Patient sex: M
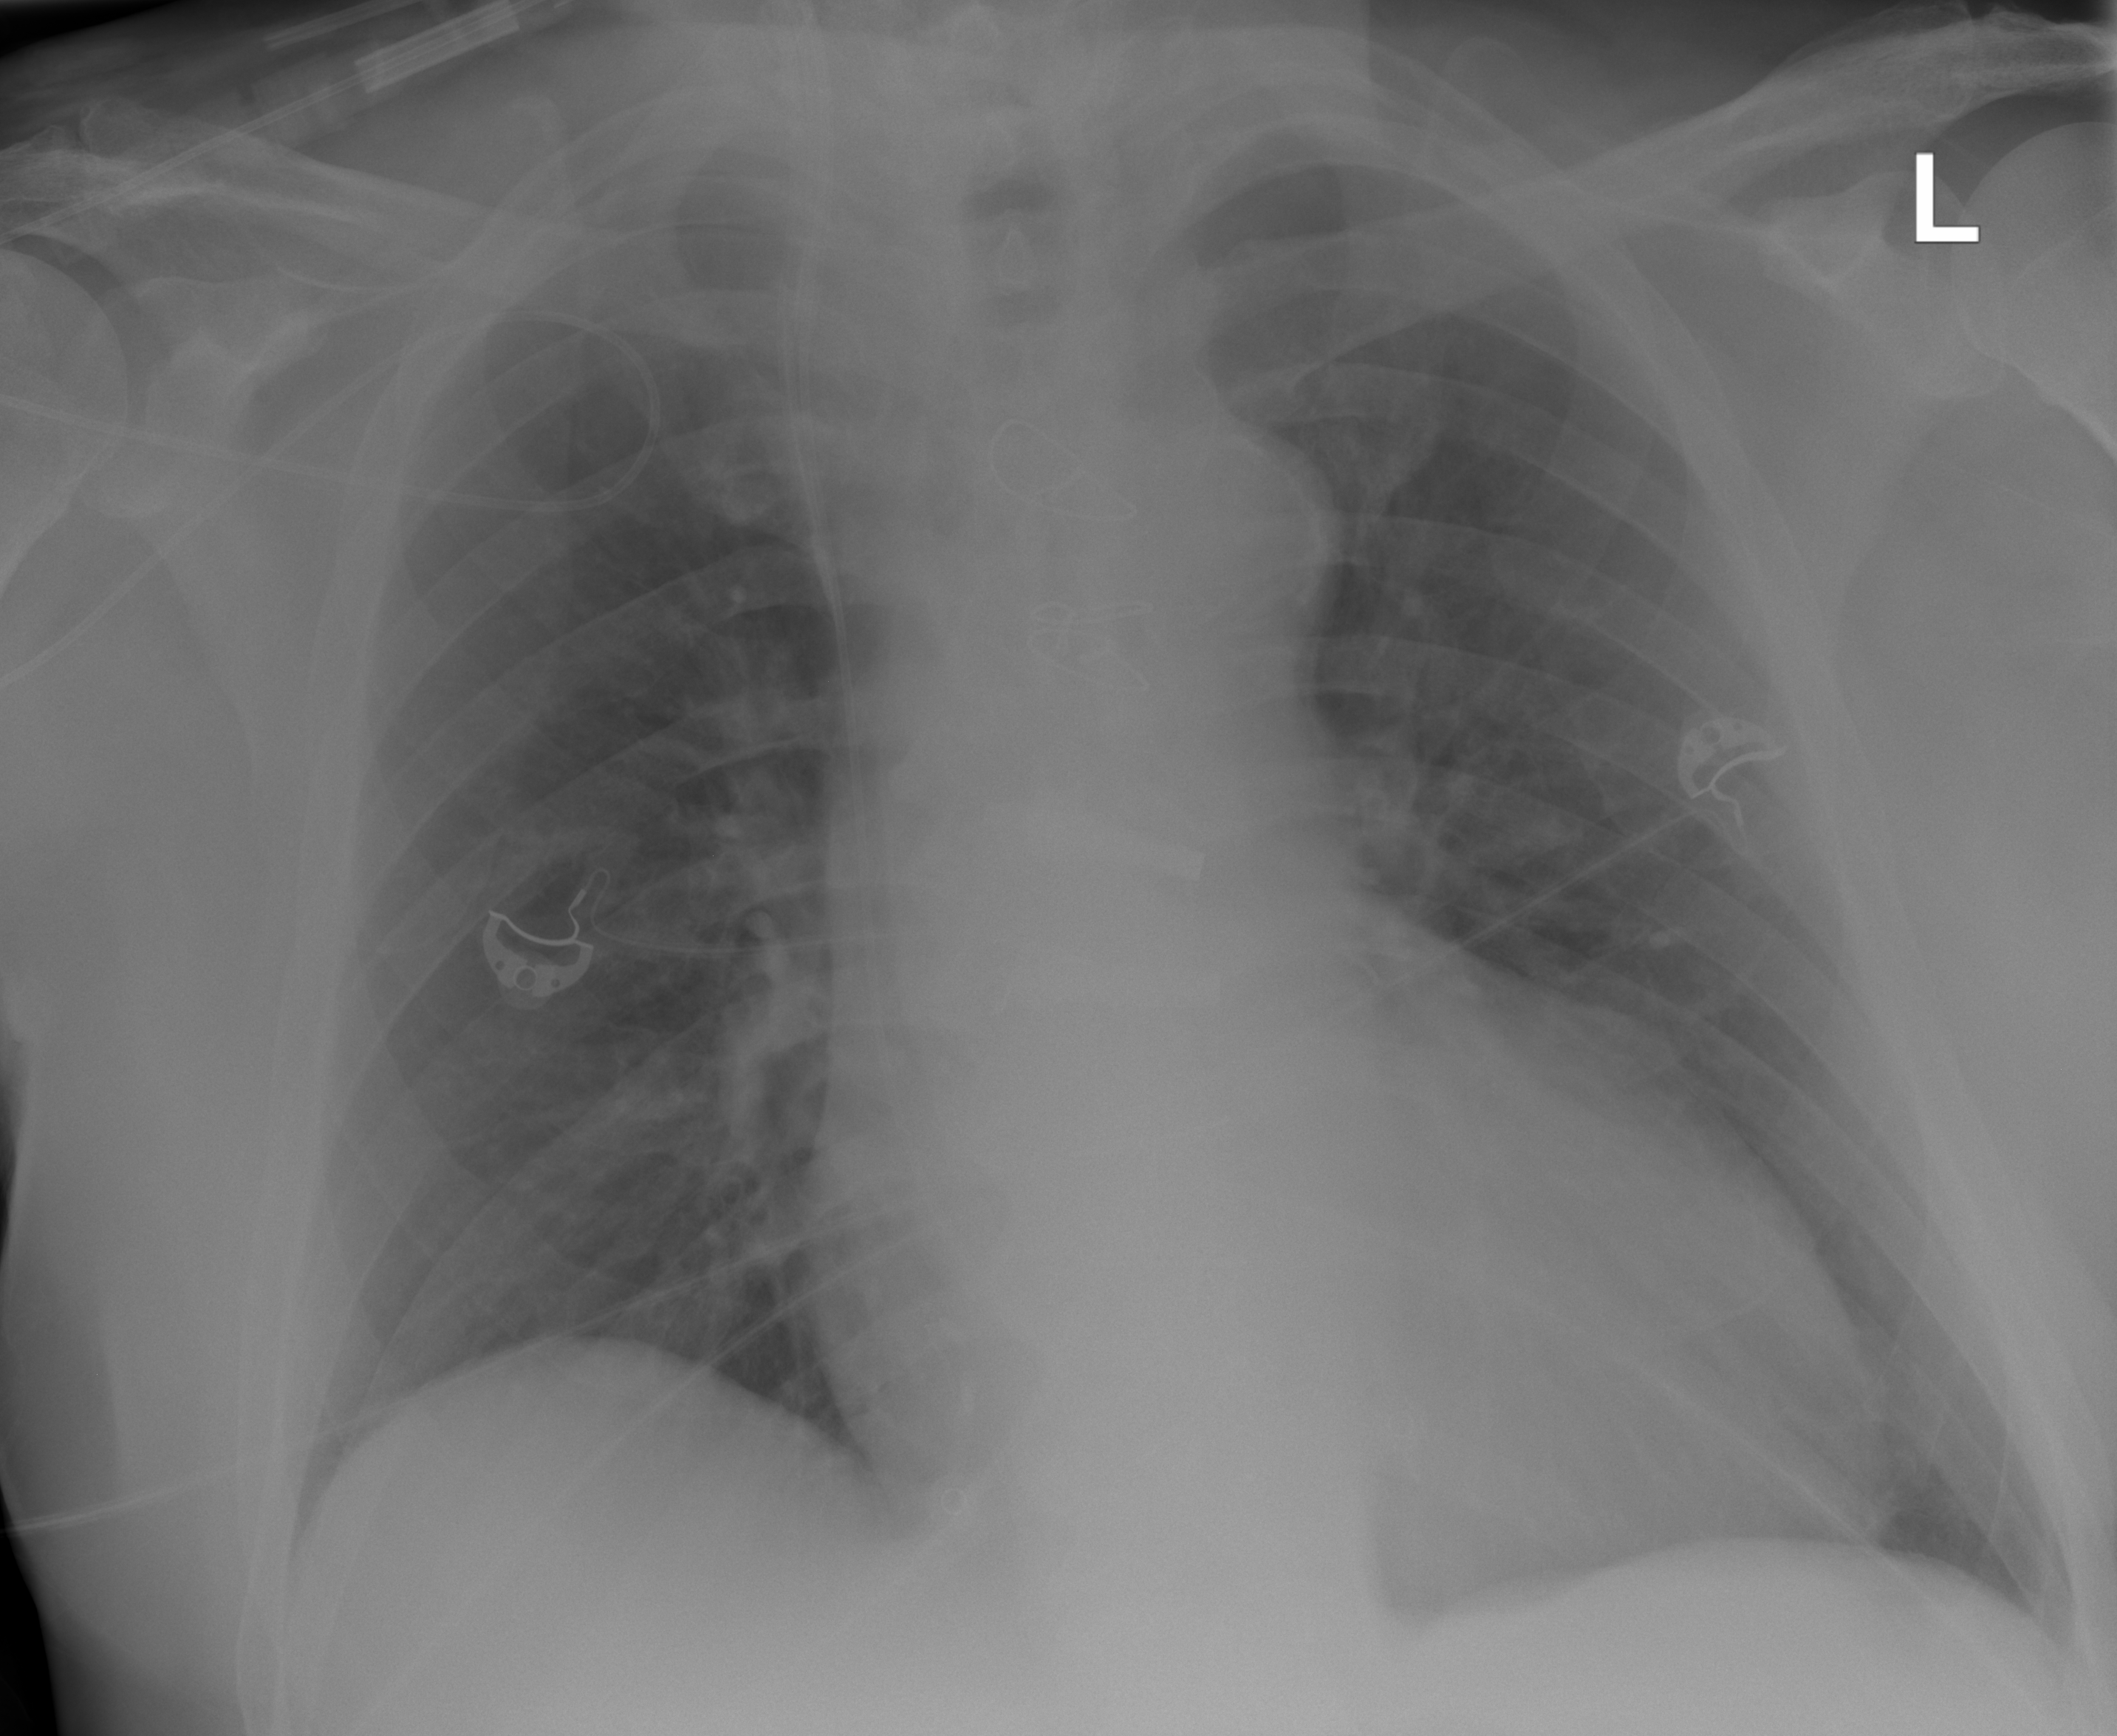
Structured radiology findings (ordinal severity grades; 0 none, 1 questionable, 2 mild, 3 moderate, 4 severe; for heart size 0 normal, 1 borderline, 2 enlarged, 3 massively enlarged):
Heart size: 2
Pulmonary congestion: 0
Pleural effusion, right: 0
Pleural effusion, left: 0
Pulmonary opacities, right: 0
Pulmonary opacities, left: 0
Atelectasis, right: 0
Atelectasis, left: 1